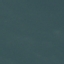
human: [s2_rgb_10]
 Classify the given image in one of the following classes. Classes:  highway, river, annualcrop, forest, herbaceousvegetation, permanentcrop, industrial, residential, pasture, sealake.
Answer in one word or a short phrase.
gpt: SeaLake